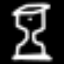
Label: hourglass